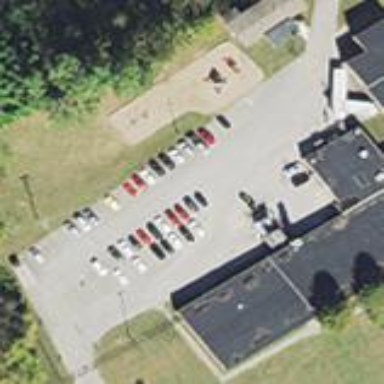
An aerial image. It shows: Parking area.